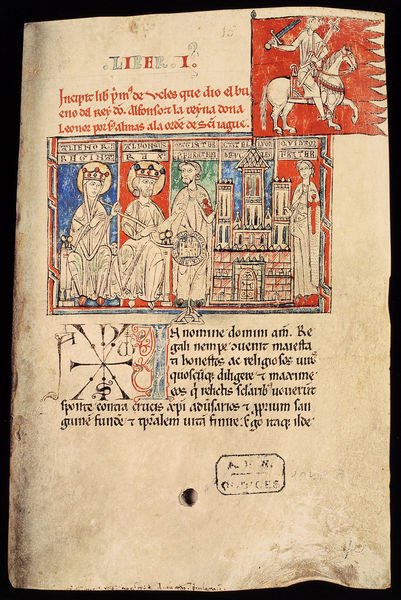
Titel: Tumbo Menor de Castilla
Institution: Madrid, Archivo Histórico Nacional
Schlagwörter: blau, weiß, menschen, rot, schloss, bibel, geschichte, bild, kirche, pferd, reiter, schrift, welle, fahne, kaiser, könig, buch, burg, druck, seite, schwert, text, ritter, tinte, pergament, mittelalter, mönche, könige, heilige, urkunde, miniatur, verbogen, handschrift, kaiserin, kronen, latein, kalligraphie, codex, psalter, minuskel, mär, we, murg, pferdschwert, minuskle